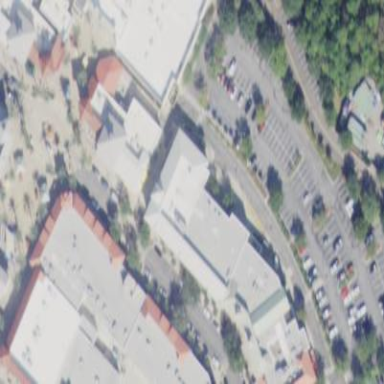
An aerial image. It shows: Mall building.